Interaction volume radius: 10 \u00c5
Interaction volume height: 20 \u00c5
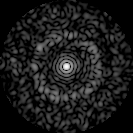
Disorder parameter: 0.8483